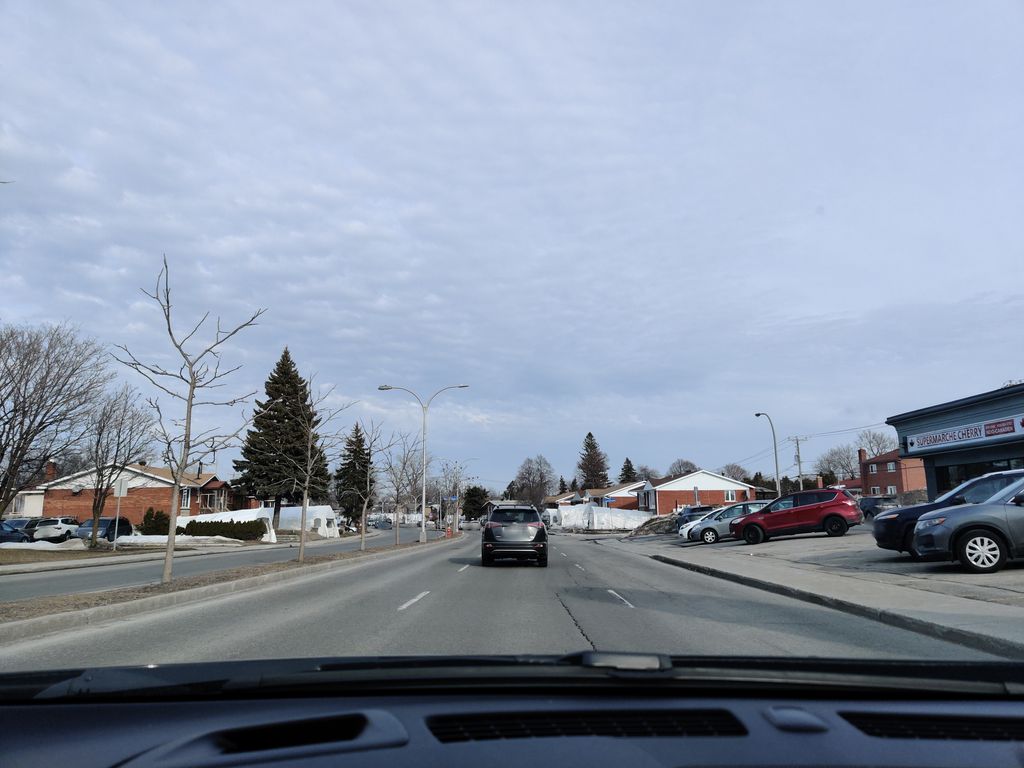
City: montreal